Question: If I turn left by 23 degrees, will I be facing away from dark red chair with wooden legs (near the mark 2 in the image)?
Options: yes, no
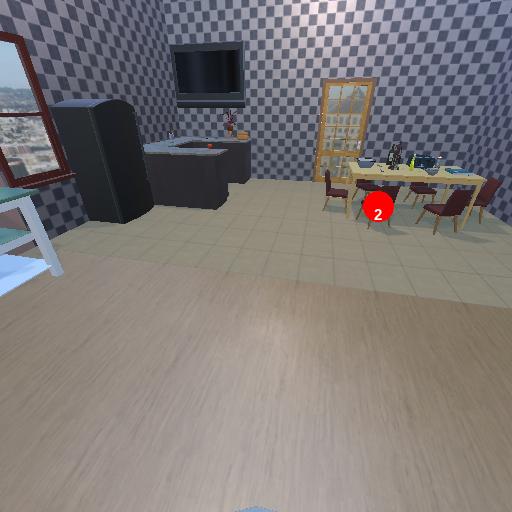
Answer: yes